Aerial crown-view tile of a tropical tree (Barro Colorado Island, Panama), acquired 20240611:
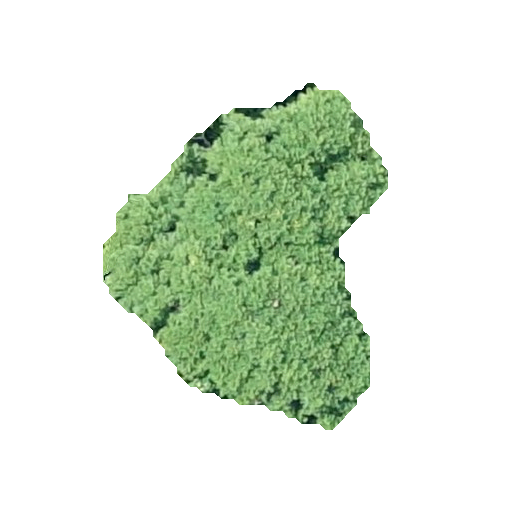
Species: Jacaranda copaia
GBIF accepted scientific name: Jacaranda copaia
Crown area: 99.899 m²